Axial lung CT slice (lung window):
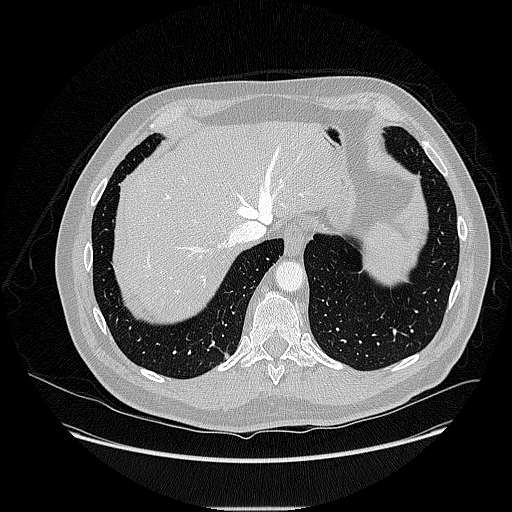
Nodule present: no